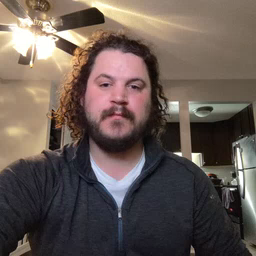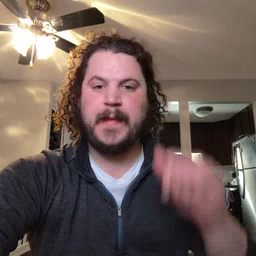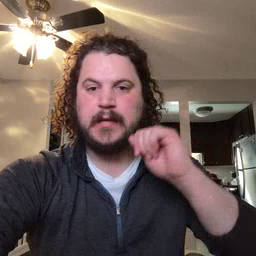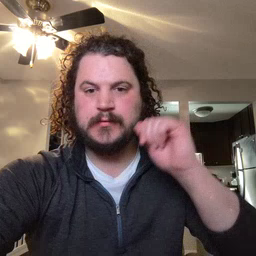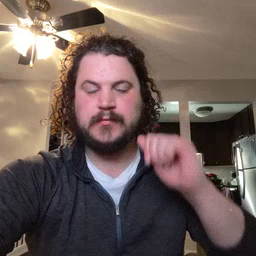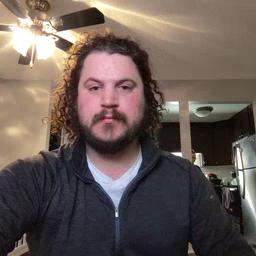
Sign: aunt